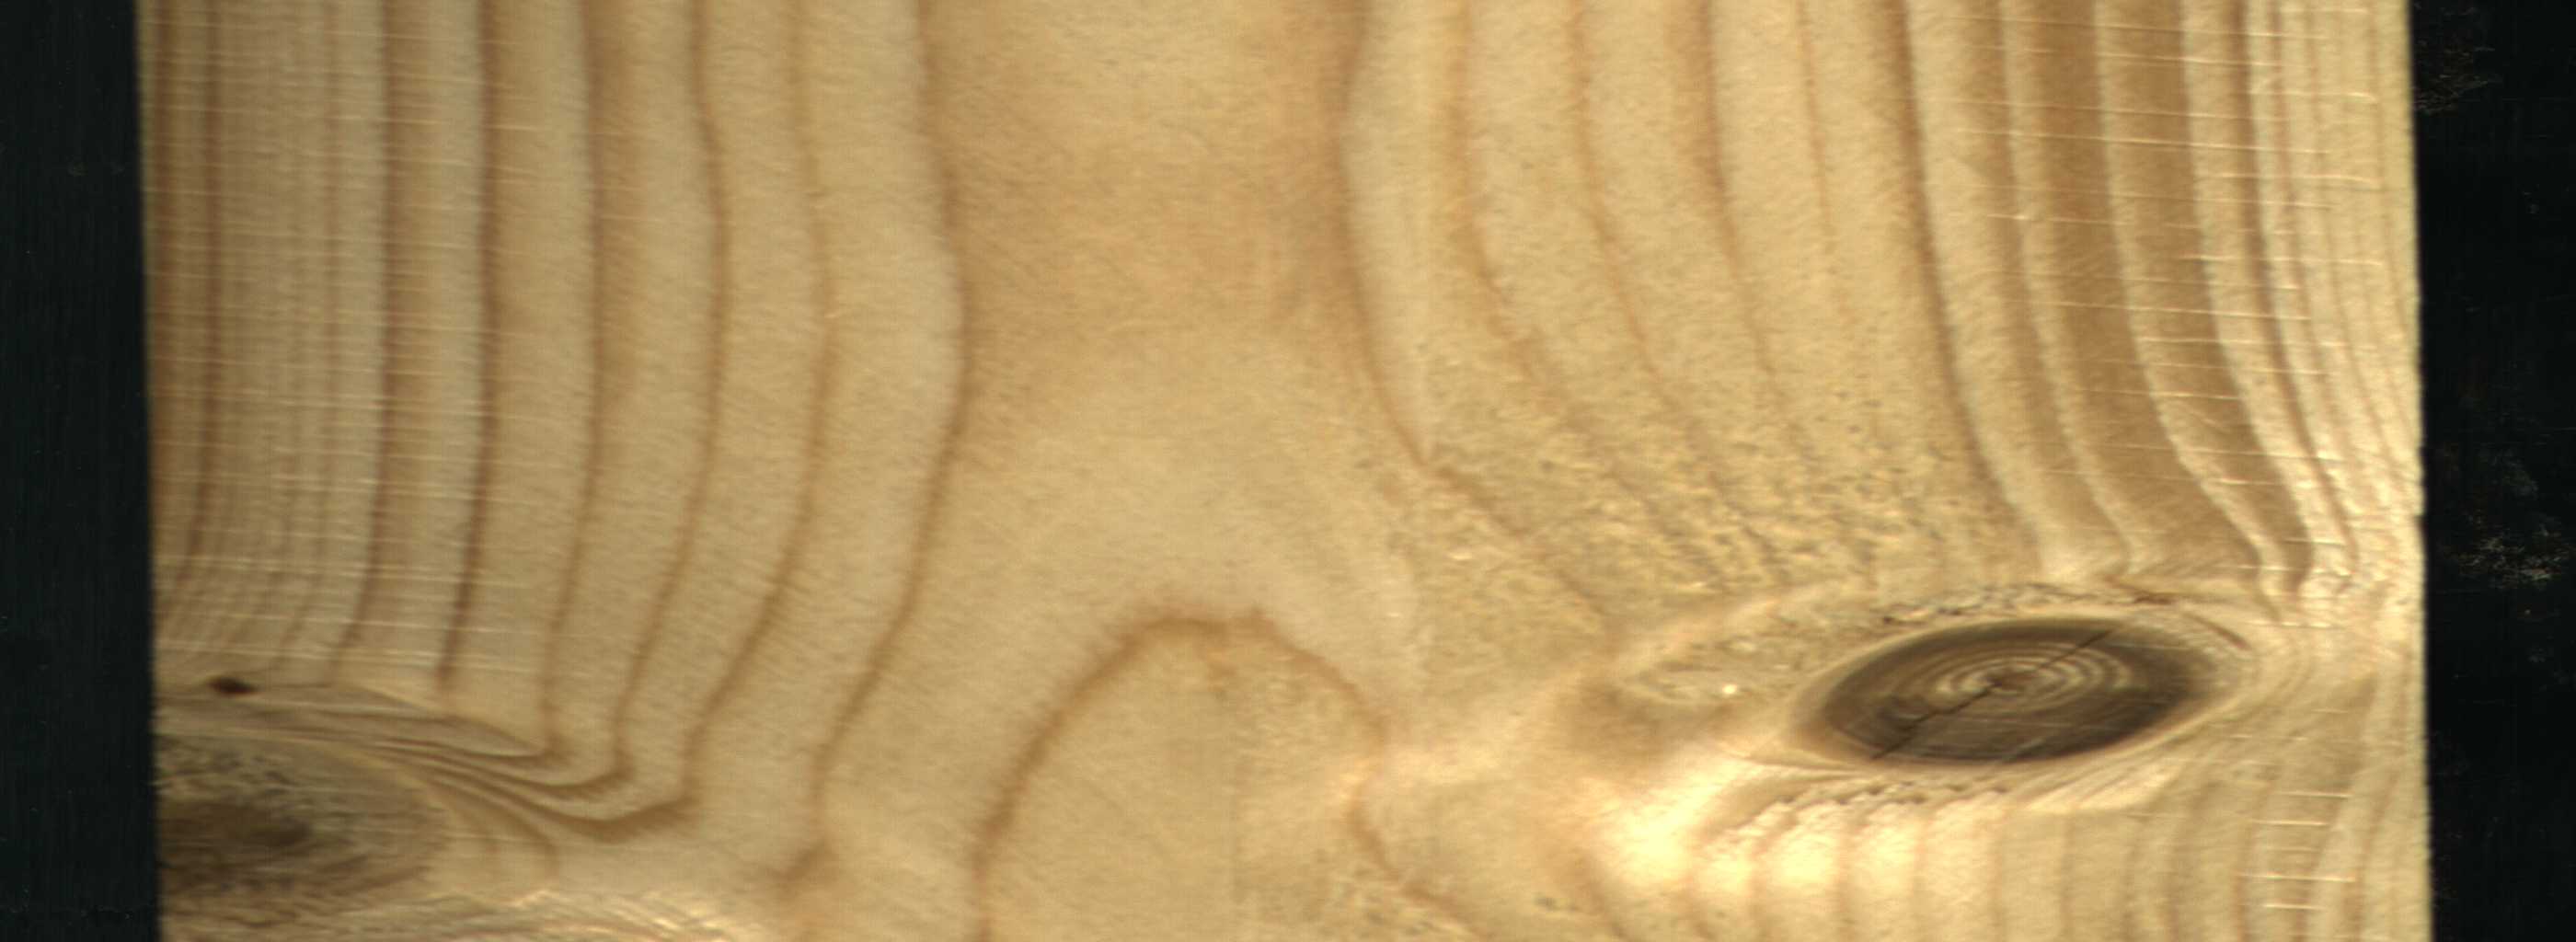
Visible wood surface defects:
knot_with_crack
Dead_Knot
Live_Knot
Live_Knot
Live_Knot